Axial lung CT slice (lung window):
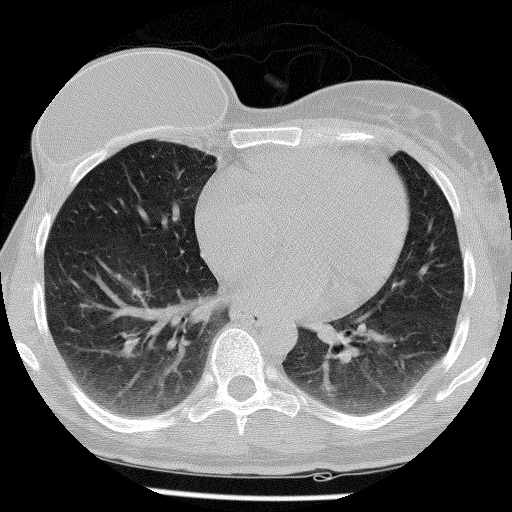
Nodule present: no